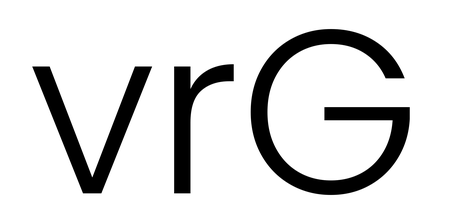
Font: Poppins-Light